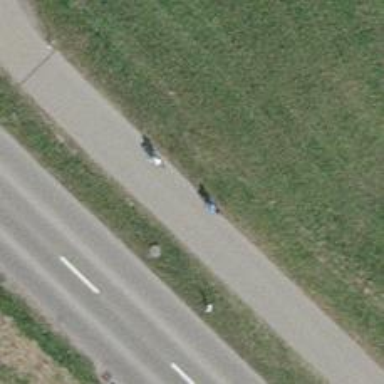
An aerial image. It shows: Bench for seating.